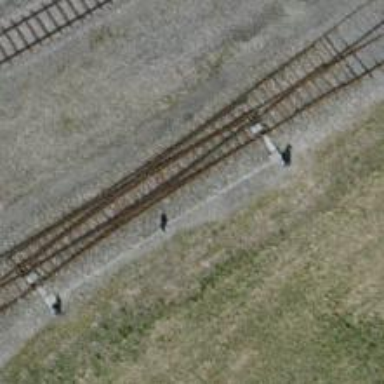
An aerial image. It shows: Railway switch.